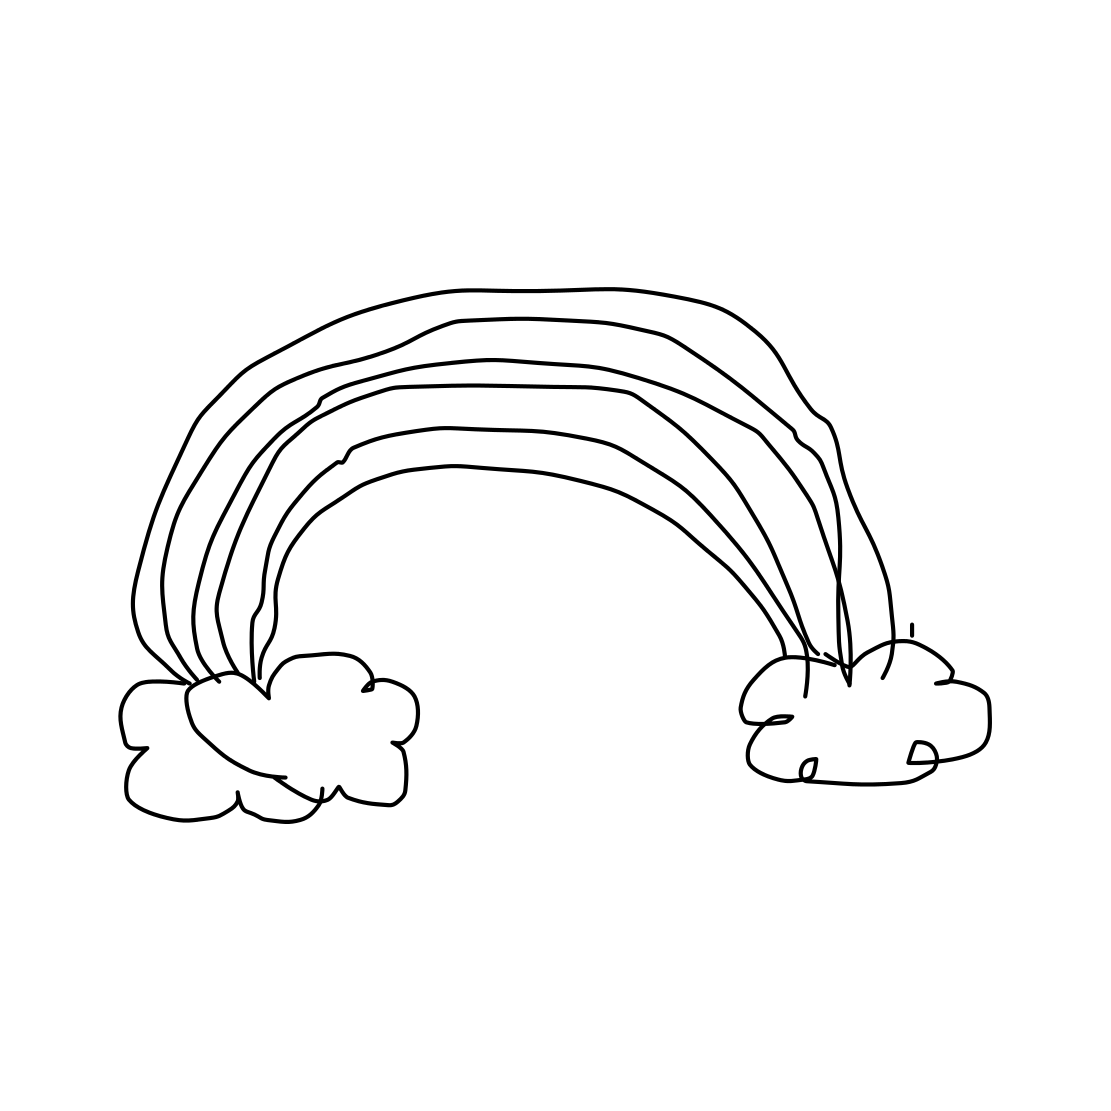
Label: rainbow